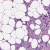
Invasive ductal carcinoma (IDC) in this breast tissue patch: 0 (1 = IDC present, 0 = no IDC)